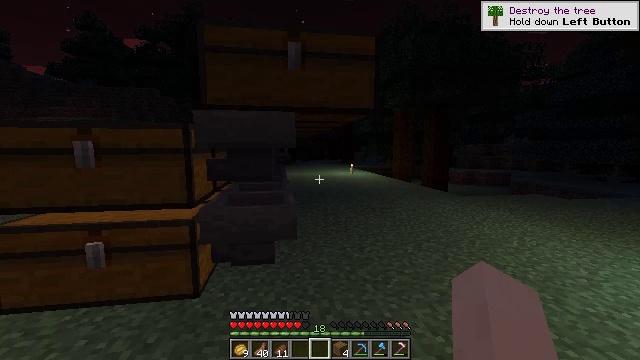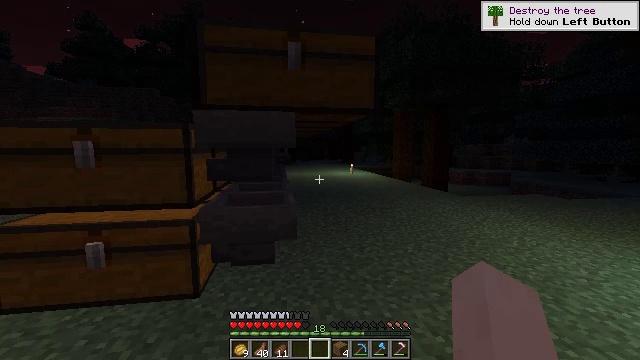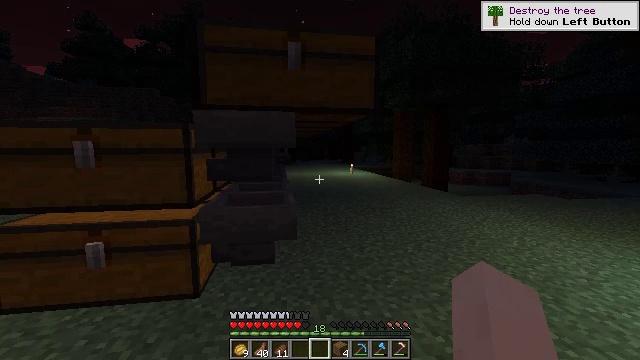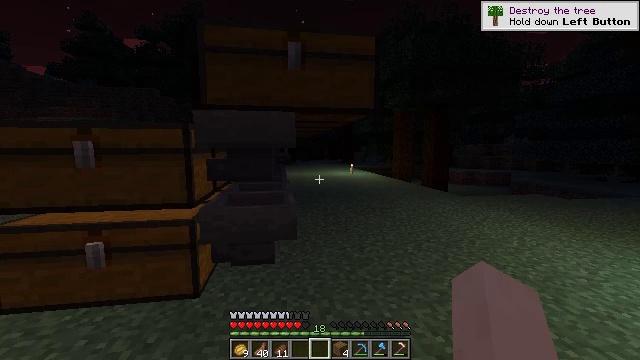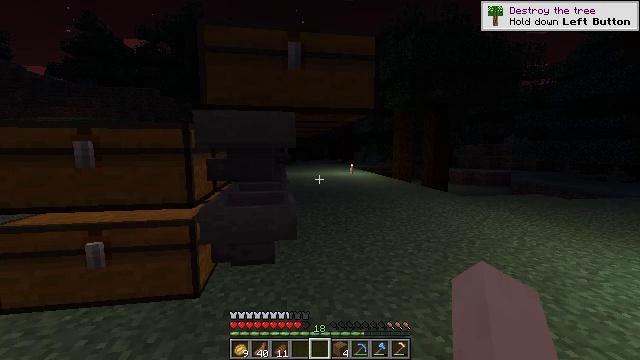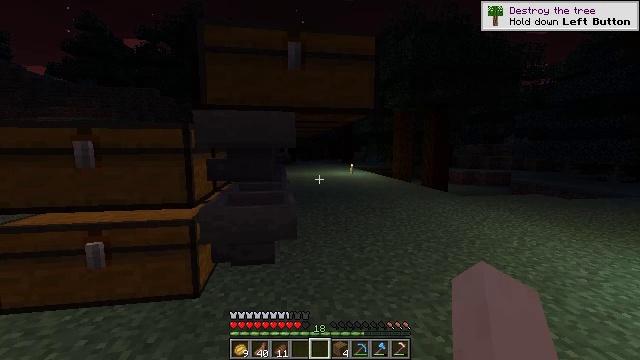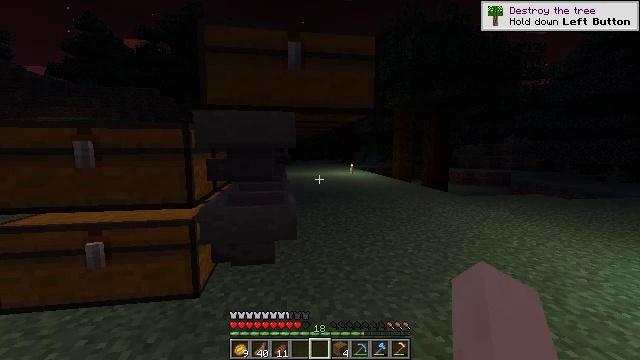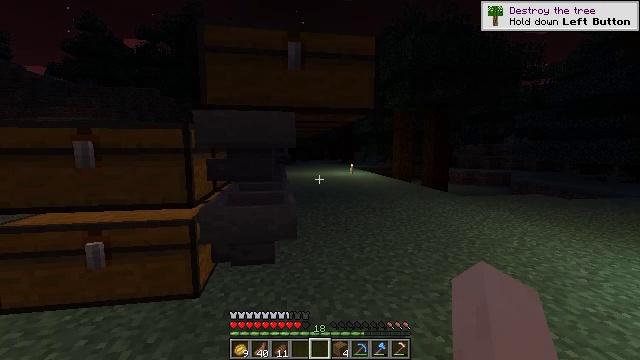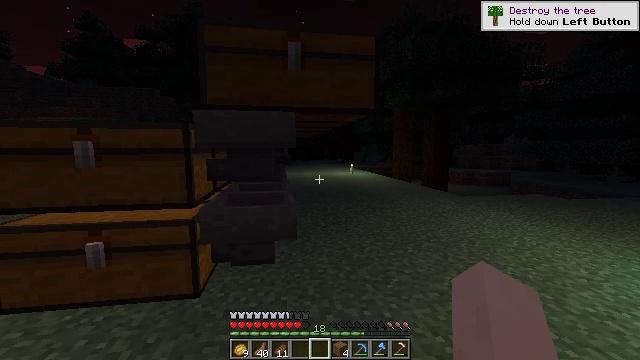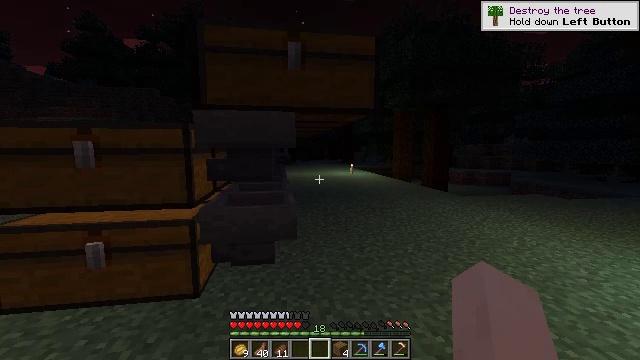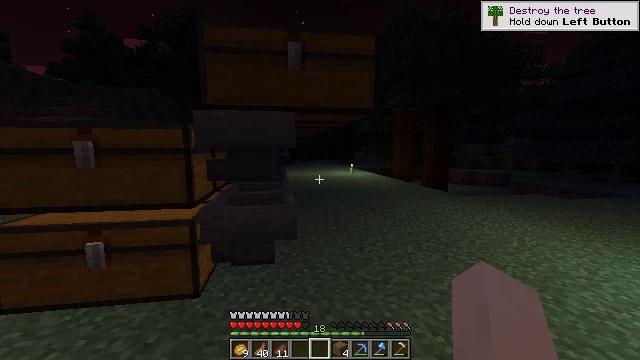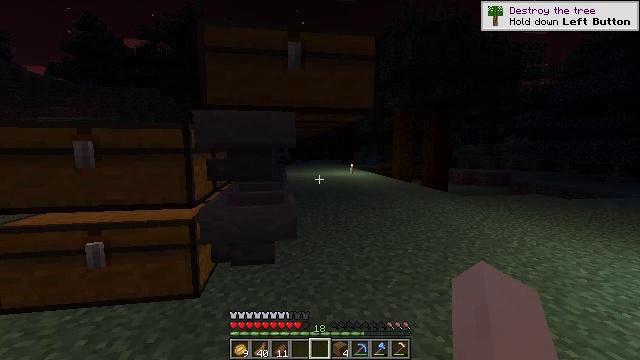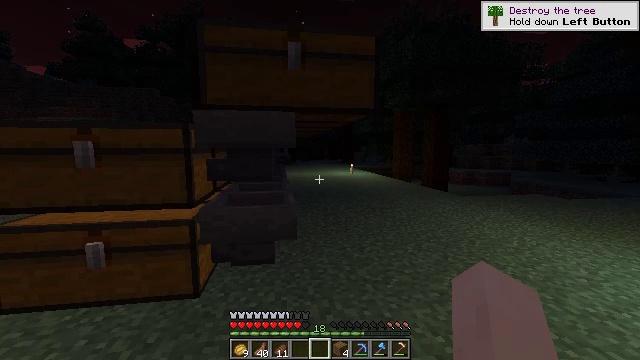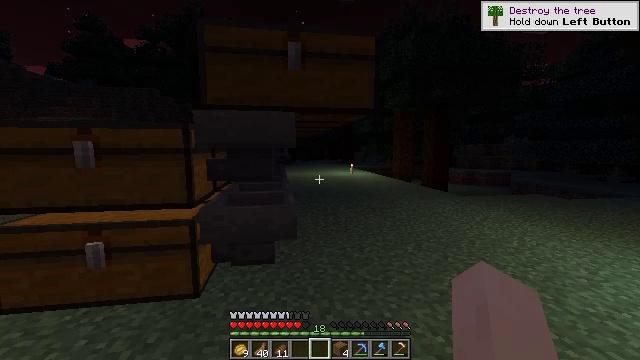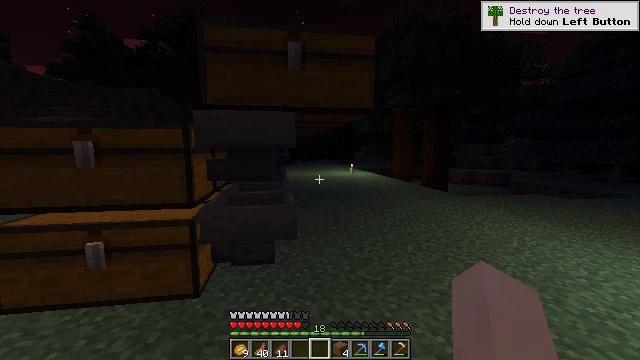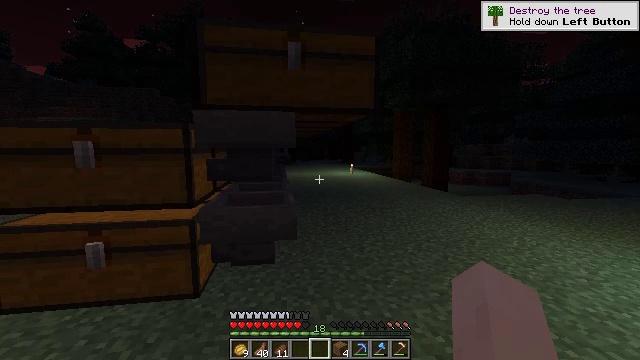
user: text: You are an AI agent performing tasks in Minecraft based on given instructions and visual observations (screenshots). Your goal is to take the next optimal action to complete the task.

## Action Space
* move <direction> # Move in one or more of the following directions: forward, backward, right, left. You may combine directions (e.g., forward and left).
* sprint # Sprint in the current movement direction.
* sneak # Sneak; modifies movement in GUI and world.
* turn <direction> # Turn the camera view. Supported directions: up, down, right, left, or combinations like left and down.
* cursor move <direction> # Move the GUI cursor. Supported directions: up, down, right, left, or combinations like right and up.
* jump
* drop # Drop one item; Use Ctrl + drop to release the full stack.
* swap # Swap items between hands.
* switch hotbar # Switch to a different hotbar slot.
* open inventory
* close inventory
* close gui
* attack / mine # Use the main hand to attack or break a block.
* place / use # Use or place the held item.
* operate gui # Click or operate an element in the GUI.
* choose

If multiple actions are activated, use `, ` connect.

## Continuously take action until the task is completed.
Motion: motion action
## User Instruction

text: mine block trapped chest
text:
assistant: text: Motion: no_op
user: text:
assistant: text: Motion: no_op
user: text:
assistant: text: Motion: no_op
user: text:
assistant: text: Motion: no_op
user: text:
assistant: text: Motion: no_op
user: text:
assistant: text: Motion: no_op
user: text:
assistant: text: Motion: no_op
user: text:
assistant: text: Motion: no_op
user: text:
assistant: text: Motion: no_op
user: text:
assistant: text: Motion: no_op
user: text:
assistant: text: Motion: no_op
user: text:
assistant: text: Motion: no_op
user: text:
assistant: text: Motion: no_op
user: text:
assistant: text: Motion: no_op
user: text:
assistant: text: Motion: no_op
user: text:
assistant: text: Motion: no_op
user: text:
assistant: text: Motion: no_op
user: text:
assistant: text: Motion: no_op
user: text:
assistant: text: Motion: no_op
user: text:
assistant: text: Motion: no_op
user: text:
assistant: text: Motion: no_op
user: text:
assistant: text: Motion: no_op
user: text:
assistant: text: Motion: no_op
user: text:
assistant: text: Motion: no_op
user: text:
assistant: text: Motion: no_op
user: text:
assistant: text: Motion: no_op
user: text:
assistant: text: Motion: no_op
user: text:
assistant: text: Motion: no_op
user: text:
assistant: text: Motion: no_op
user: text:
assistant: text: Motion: no_op